Field crop: maize
Growth stage: 2
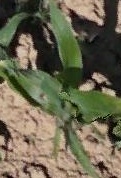
Species: maize